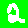
Digit: 2